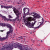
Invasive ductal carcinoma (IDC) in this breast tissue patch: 0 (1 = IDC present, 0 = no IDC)